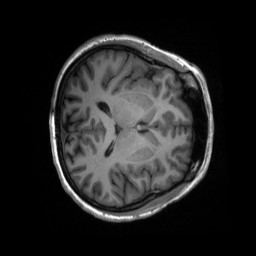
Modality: T1w
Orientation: axial
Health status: healthy
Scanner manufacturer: siemens
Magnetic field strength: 3 T
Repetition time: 2.3 s
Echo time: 0.00228 s